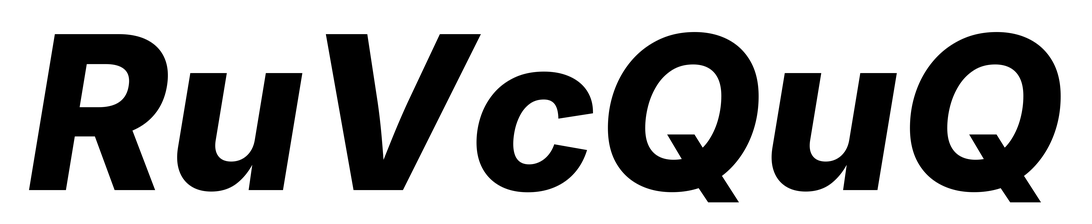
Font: Inter-Italic_ExtraBold_Italic